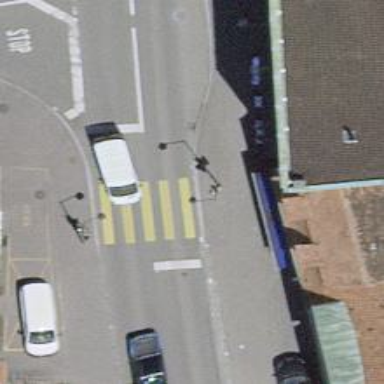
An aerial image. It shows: Road with traffic signals at the crossing.